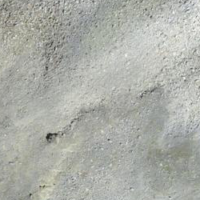
EUNIS habitat code: 48
Species observed at this site:
Ranunculus glacialis